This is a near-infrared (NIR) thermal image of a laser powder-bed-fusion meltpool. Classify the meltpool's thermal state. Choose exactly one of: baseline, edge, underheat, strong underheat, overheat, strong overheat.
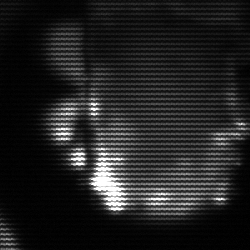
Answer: baseline